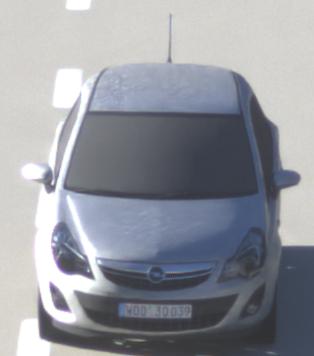
Make: Opel
Model: Corsa 1.2
Detailed model: Corsa (D)
Model produced from: 2011/01
Model produced until: 2014/08
Doors: 3
Color: white
Road condition: dry road
Daytime: sunrise or sunset
Contrast: medium contrast